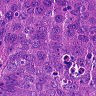
Metastatic tissue present: yes